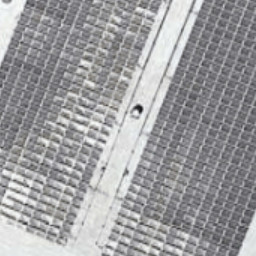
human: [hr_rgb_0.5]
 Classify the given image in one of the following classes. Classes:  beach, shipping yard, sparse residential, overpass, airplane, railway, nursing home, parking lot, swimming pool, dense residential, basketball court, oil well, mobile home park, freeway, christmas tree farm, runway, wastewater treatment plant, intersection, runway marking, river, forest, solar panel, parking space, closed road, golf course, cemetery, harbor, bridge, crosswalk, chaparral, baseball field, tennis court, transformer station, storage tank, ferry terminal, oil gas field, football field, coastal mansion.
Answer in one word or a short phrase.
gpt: solar panel